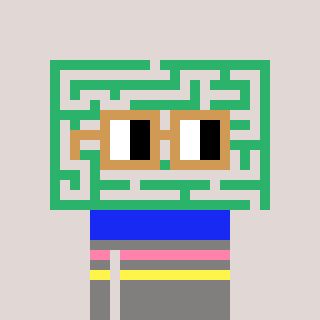
a pixel art character with square brown glasses, a maze-shaped head and a bluegrey-colored body on a warm background